Interaction volume radius: 10 \u00c5
Interaction volume height: 10 \u00c5
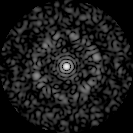
Disorder parameter: 0.8475